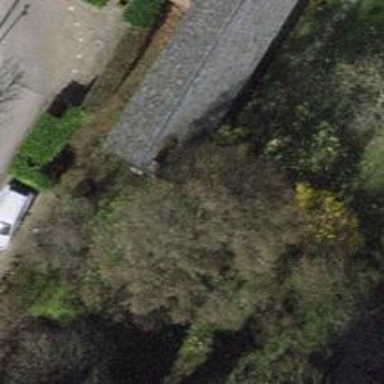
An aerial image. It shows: Deciduous broadleaved tree in garden.